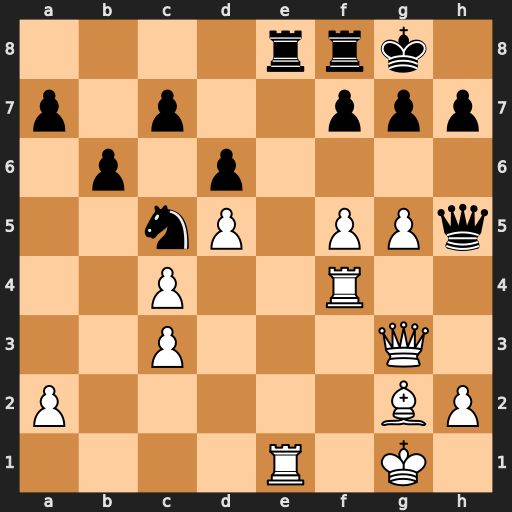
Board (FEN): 4rrk1/p1p2ppp/1p1p4/2nP1PPq/2P2R2/2P3Q1/P5BP/4R1K1
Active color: w
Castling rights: -
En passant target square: -
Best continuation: Rxe8 Rxe8 Bf3 Re3 Bxh5 Rxg3+ hxg3